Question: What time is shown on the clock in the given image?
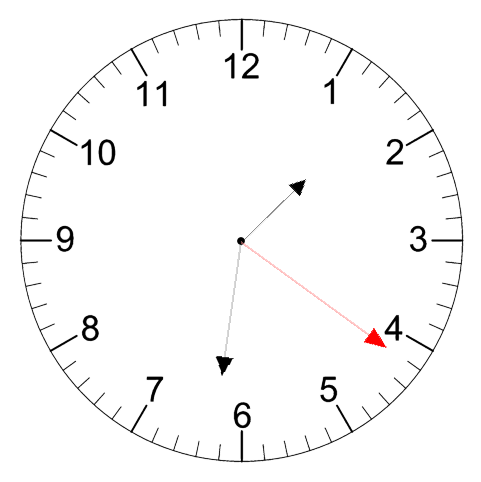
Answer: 01:31:21